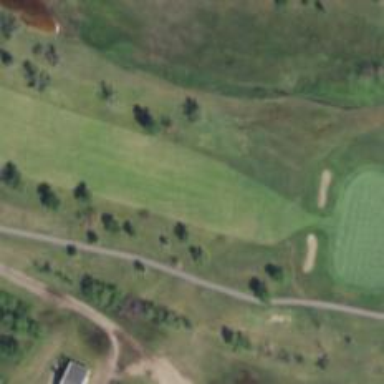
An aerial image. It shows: Golf hole.